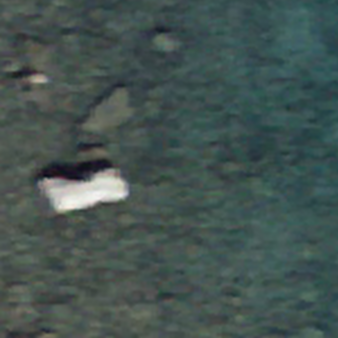
Label: other